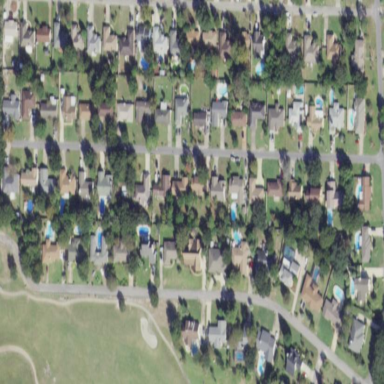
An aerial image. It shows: Single-family residential area.